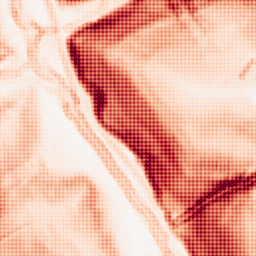
Category: morphological
Decomposition family: morphological_gradient
Decomposition parameters: size: 5
shape: diamond
Upsampling method: sinc_hamming
Upsampling parameters: scale: 8
kernel_size: 8
Upsampling scale: 8